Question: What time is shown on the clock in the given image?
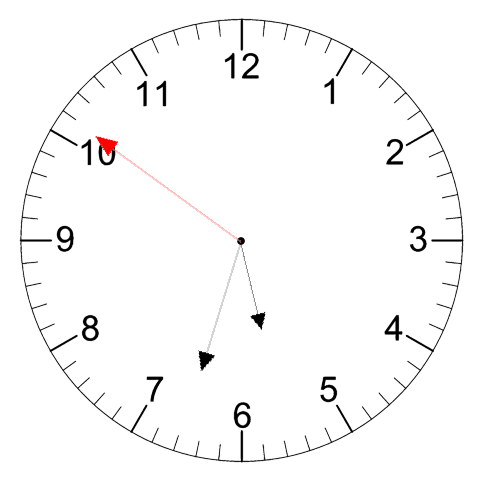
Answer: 05:32:51